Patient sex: M
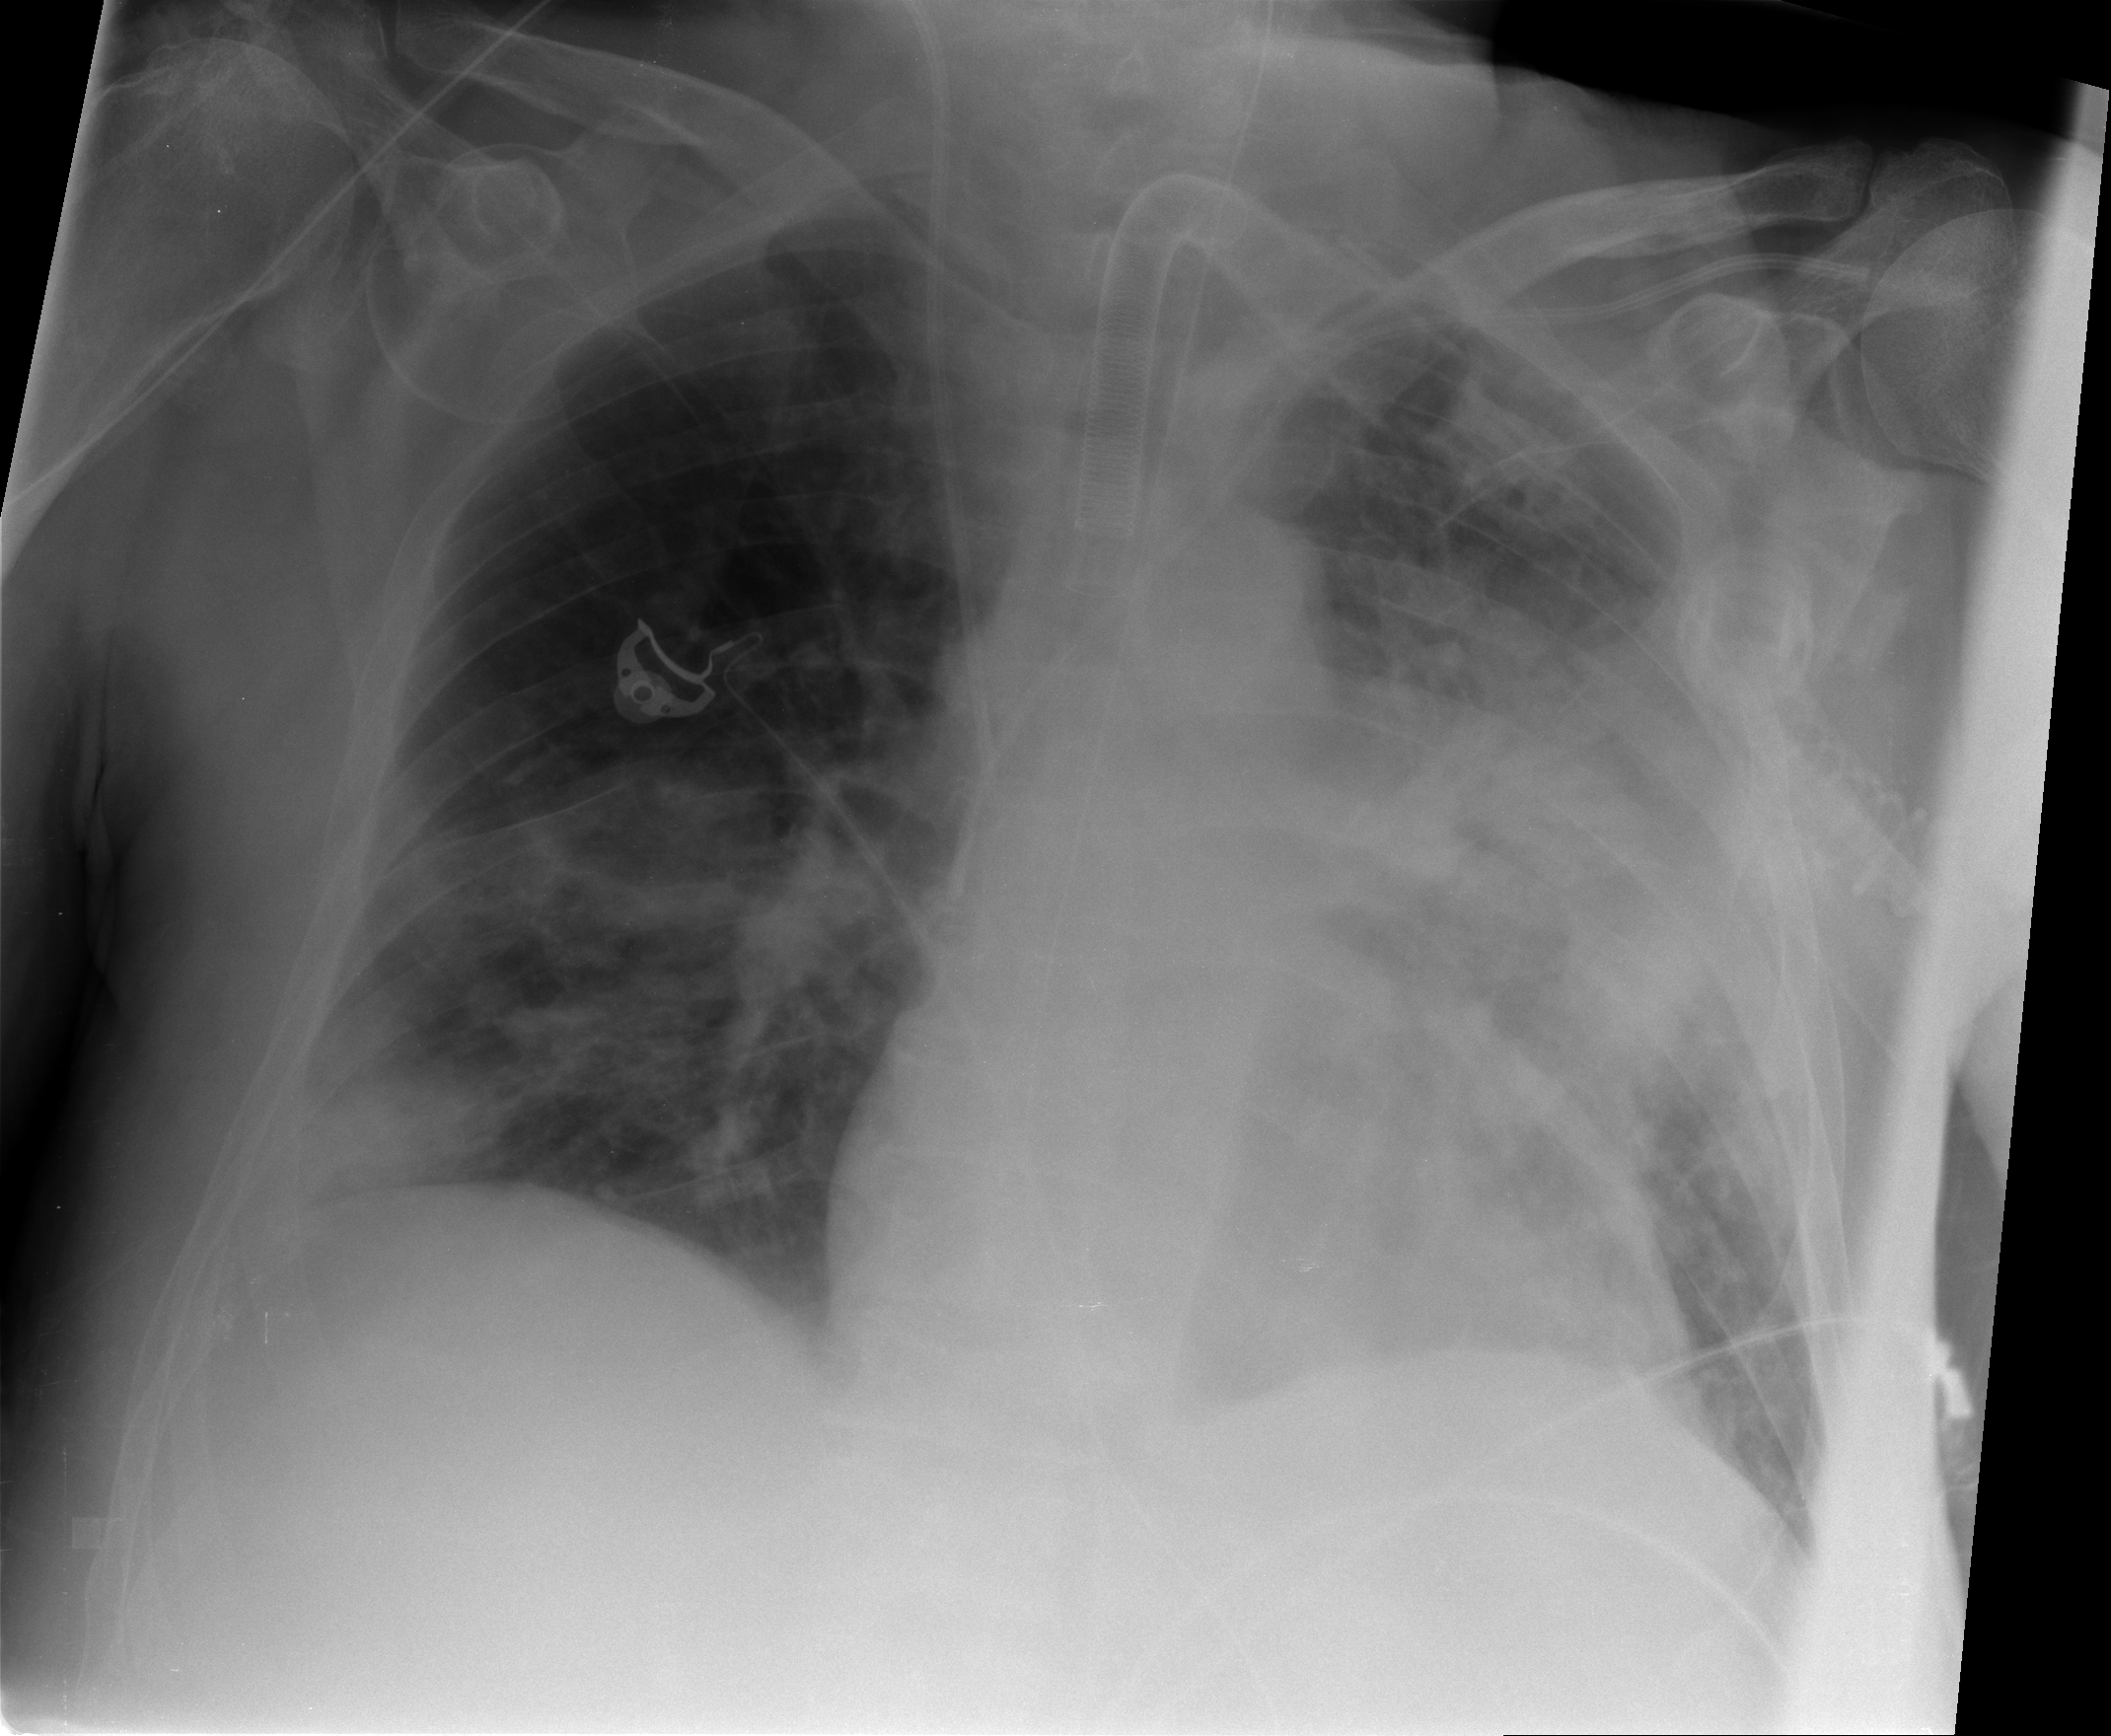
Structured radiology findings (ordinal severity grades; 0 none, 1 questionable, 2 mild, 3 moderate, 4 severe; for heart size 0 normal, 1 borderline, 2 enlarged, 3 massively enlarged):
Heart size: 1
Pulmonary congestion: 0
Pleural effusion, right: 0
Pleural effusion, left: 1
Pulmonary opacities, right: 3
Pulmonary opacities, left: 3
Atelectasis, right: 2
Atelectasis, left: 2